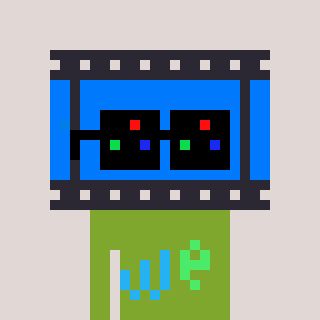
a pixel art character with square black sunglasses, a film strip-shaped head and a slimegreen-colored body on a warm background